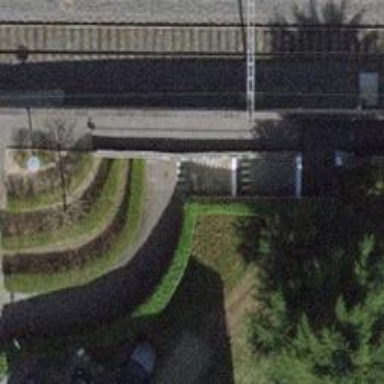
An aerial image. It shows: Footway tunnel.